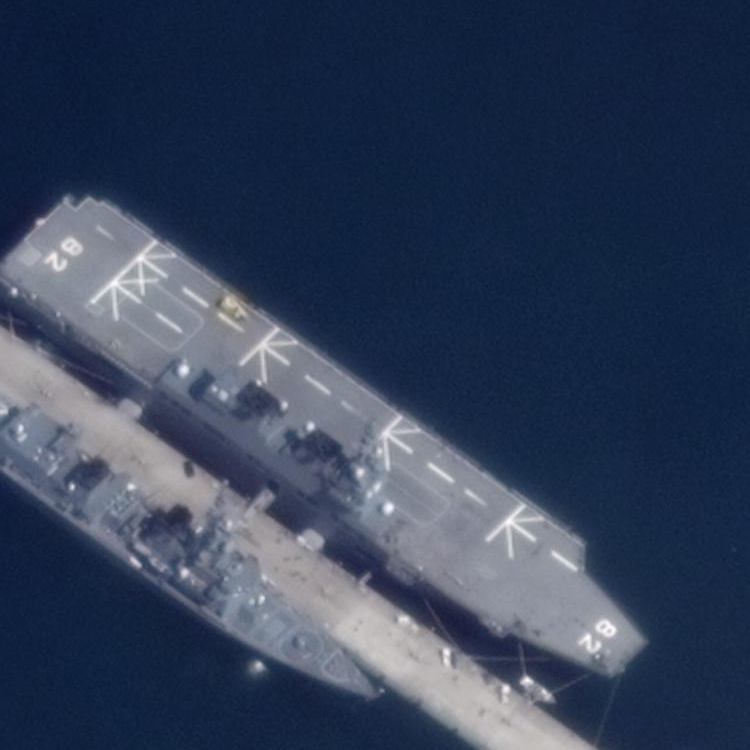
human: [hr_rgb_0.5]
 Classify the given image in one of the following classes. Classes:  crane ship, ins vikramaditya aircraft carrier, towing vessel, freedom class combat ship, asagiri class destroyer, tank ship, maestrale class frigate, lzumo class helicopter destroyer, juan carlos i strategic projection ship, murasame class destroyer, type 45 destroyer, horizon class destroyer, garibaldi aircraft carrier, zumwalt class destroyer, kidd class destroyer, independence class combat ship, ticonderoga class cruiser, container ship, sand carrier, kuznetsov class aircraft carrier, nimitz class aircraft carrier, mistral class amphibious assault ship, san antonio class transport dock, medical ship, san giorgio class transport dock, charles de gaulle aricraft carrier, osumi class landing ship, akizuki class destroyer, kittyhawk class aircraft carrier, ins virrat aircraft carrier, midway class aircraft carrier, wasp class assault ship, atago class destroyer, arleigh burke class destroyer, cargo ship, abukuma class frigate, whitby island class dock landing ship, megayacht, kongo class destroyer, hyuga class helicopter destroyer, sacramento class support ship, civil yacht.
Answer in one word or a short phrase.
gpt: Hyuga class helicopter destroyer